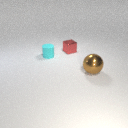
small cyan rubber cylinder to the left of large brown metal sphere